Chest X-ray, AP view. Patient: 22 years old, sex M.
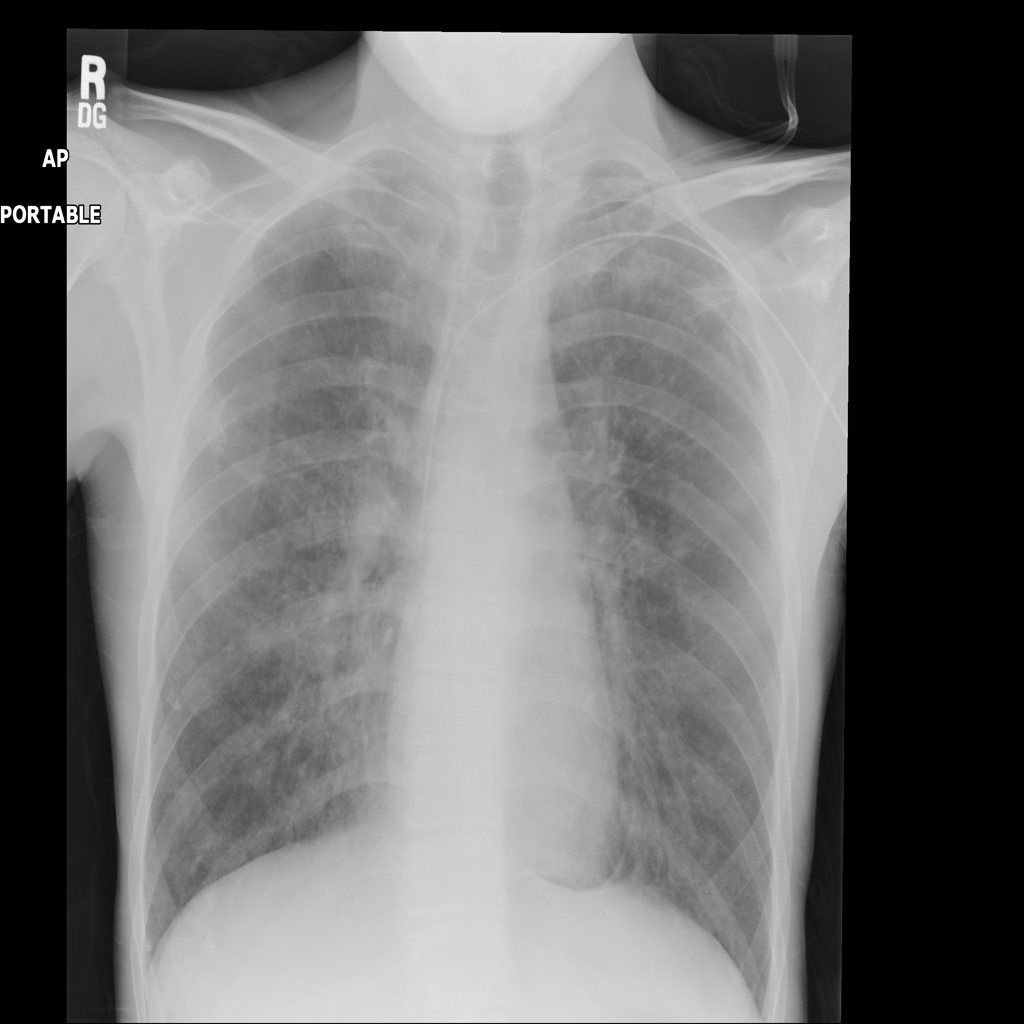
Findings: Pneumothorax